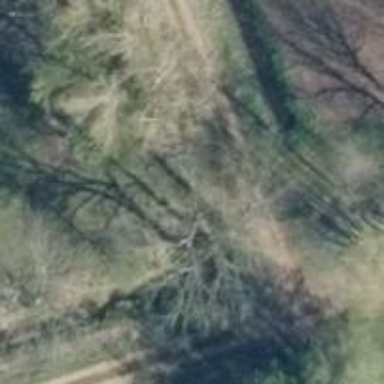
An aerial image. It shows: Row of trees in natural setting.